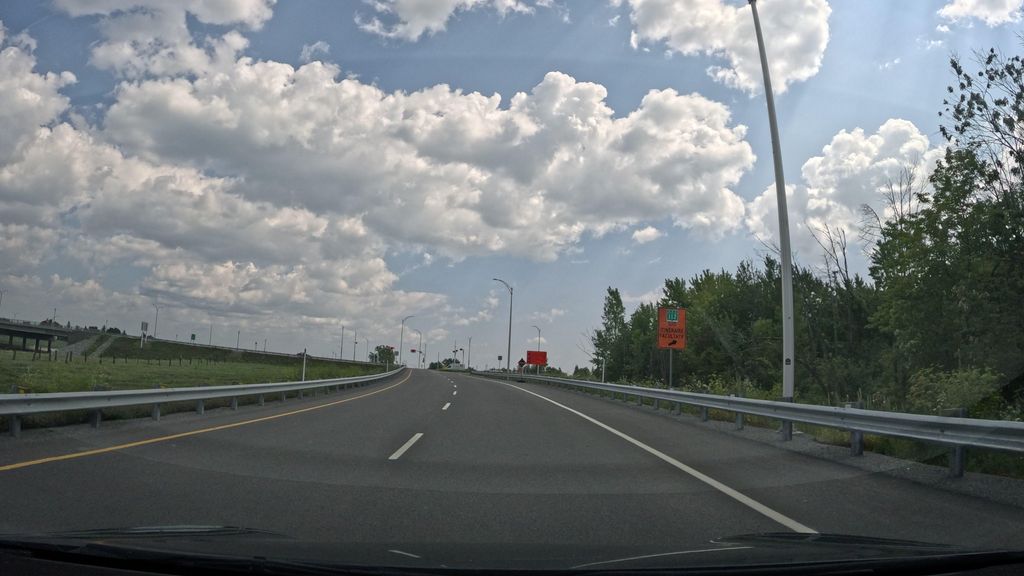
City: montreal